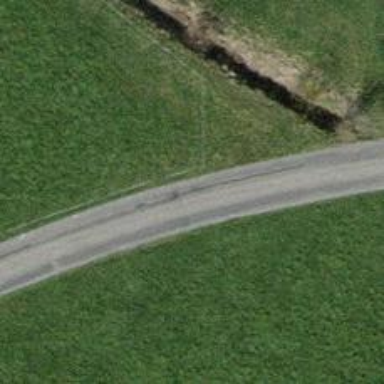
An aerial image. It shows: Unclassified road.